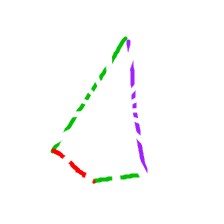
Shape: kite